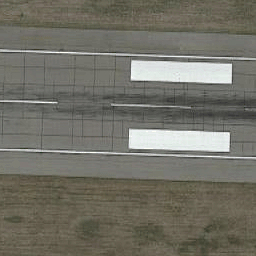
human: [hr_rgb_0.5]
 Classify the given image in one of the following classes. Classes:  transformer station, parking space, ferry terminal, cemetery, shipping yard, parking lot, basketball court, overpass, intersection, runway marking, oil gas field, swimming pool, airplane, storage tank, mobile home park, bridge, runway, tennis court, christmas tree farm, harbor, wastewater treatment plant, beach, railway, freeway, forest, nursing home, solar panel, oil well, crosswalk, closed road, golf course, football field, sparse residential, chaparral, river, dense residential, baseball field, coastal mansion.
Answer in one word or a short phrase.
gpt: runway